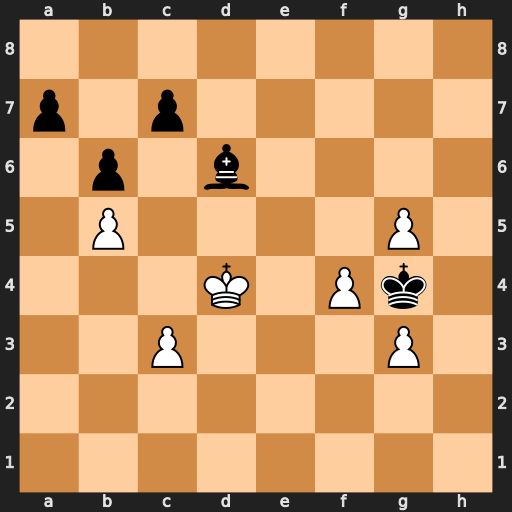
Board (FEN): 8/p1p5/1p1b4/1P4P1/3K1Pk1/2P3P1/8/8
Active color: w
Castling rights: -
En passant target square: -
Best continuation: g6 Bf8 Ke5 Bg7+ Ke6